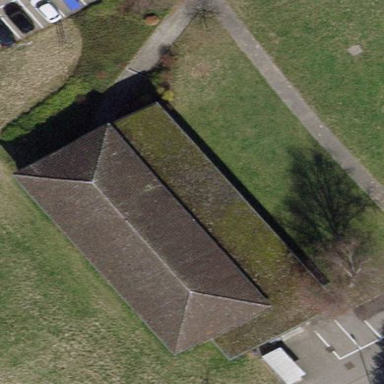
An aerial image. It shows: Military barracks building.